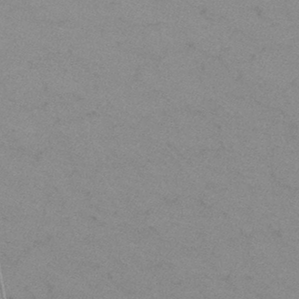
Label: frost